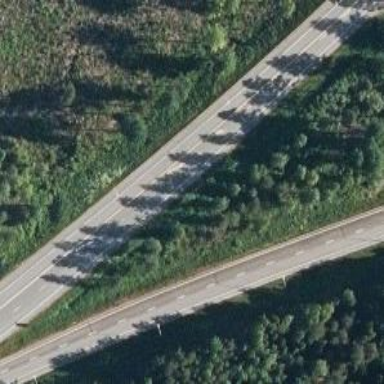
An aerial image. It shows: Asphalt road designated as trunk highway.